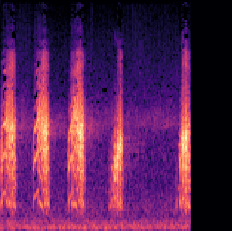
Sound class: Frog